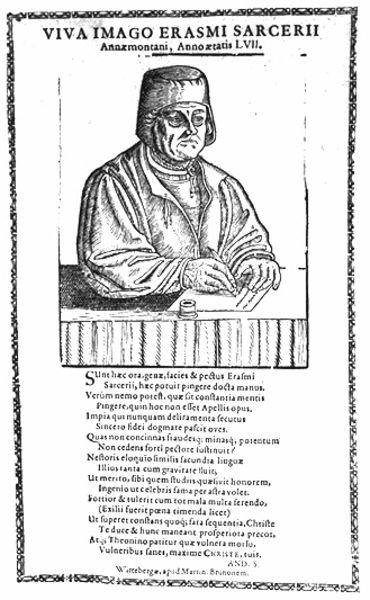
Titel: Bildnis des Erasmus Sarcer
Künstler: Martin Bruno
Institution: (Seriendruck)
Schlagwörter: feder, hand, mann, weiß, grau, holz, hut, mund, nase, profil, schwarz, stirn, tisch, blick, hemd, kappe, mütze, augen, band, bibel, falten, gesicht, kragen, rahmen, ärmel, bildnis, hände, portrait, porträt, haare, mantel, blatt, schrift, papier, rahmung, grafik, graphik, bischof, faltenwurf, name, tusche, unterschrift, buch, druck, stich, titel, seite, illustration, schwarzweiß, text, überschrift, arzt, tinte, buchseite, schreiben, mittelalter, mönch, luther, heiliger, gelehrter, wichtig, schreiber, schriftstück, tintenfass, schreibfeder, latein, lateinisch, professor, reformation, erasmus, reformator, wittenberg, imago, duck, schreibakt, viva, erasmi, rotterdamm, 1564, ofiziell, sarcerii, heiliger erasmus, cgelehrter, 13 jhd.